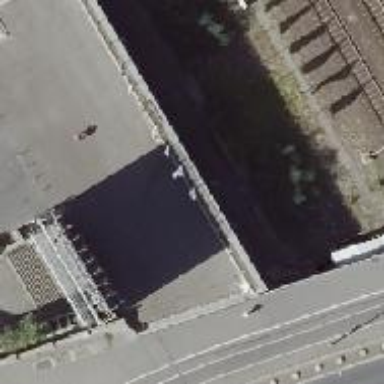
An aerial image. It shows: Asphalt footway that goes through tunnel.